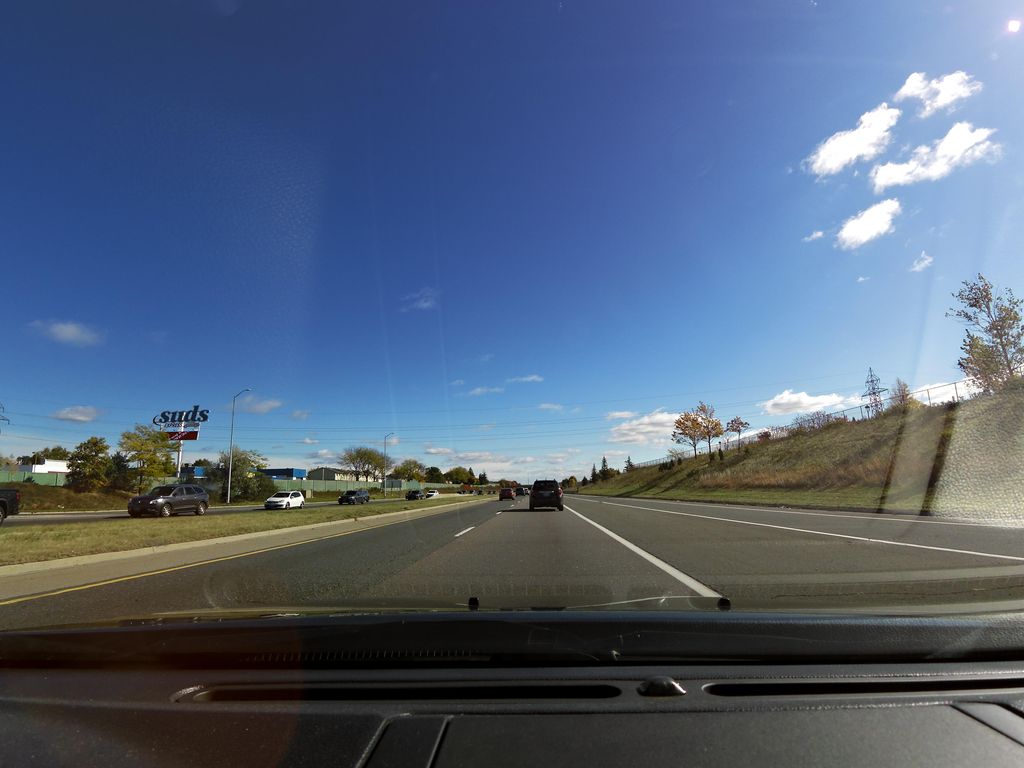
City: hamilton